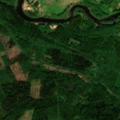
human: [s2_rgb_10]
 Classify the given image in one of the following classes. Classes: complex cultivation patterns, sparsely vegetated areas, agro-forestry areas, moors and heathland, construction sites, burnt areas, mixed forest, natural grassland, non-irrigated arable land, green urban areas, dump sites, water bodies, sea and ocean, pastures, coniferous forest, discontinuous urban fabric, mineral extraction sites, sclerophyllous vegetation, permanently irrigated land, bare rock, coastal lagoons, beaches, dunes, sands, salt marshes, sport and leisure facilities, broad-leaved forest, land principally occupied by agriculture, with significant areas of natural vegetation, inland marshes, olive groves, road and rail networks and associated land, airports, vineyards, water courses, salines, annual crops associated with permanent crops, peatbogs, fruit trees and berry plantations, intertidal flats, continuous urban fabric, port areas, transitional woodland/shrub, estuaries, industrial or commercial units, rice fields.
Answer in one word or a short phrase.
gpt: complex cultivation patterns, land principally occupied by agriculture, with significant areas of natural vegetation, broad-leaved forest, mixed forest, transitional woodland/shrub, water courses